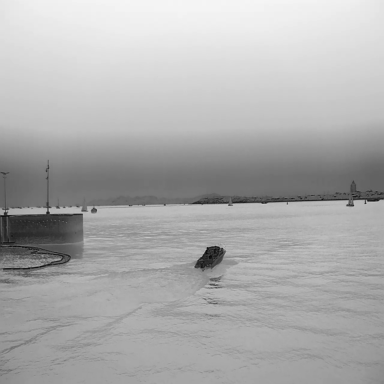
There is a canoe in the infrared image.